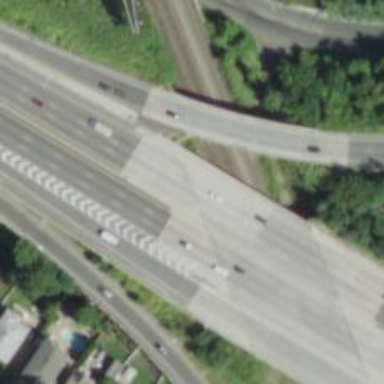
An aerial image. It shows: Motorway bridge spanning urban freeway/expressway.